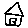
Label: house